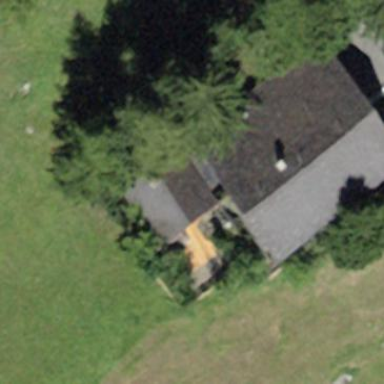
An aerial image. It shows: Building with tile roof.